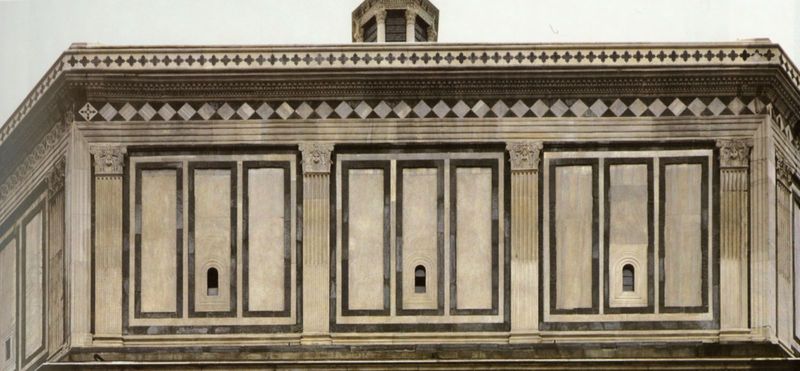
Titel: Baptisterium (Florenz)
Standort: Florenz, Baptisterium (EU - I - Toskana)
Schlagwörter: schwarzweiss, grafisch